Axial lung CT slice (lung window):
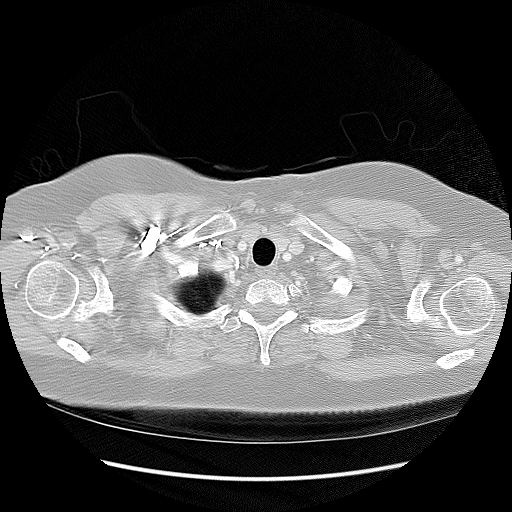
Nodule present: no